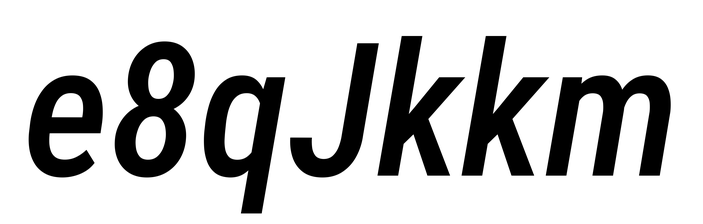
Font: Roboto-Italic_Condensed_Medium_Italic